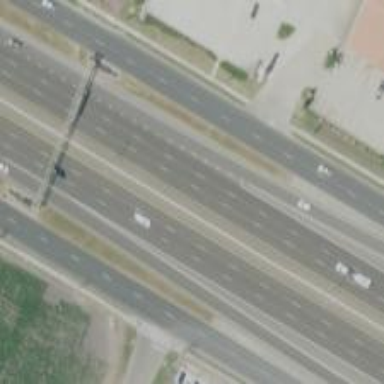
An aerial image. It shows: Motorway link.